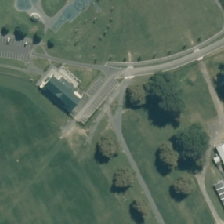
Land cover: urban_parkland